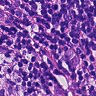
Metastatic tissue present: yes